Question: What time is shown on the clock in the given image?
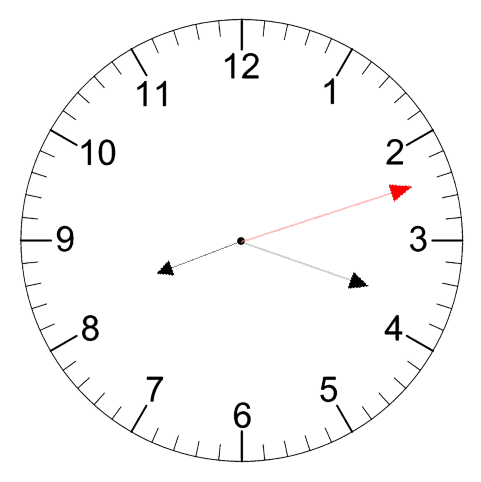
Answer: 08:18:12